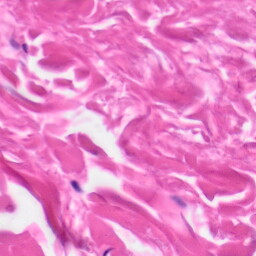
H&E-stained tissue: Skin